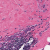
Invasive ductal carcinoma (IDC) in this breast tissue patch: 0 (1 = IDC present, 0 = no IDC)